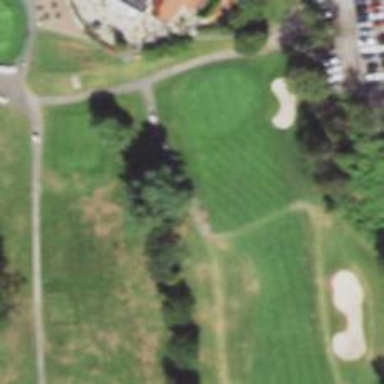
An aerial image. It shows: Path used for both walking and golf.